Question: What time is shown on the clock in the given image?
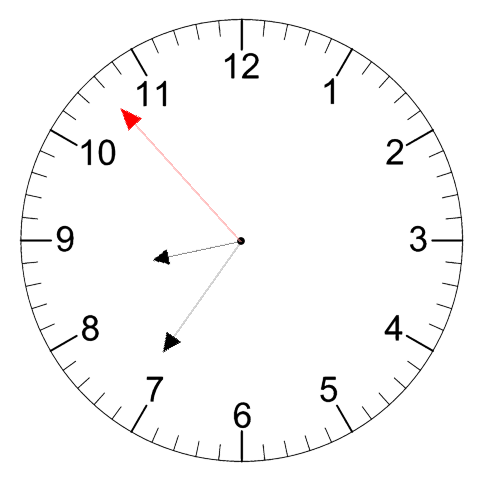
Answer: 08:35:53